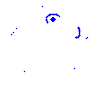
Particle: electron